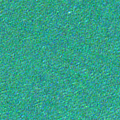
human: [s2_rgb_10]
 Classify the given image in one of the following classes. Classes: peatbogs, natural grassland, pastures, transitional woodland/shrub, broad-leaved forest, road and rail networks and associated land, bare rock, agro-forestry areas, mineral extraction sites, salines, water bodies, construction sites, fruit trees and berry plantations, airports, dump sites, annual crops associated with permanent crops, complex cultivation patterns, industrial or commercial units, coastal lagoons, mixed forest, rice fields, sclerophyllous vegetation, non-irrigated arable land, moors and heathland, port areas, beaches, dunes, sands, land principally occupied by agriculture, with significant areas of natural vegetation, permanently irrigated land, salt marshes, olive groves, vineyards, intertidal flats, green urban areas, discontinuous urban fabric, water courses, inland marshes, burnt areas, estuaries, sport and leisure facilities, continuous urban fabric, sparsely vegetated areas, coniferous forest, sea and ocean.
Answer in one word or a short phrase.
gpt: sea and ocean